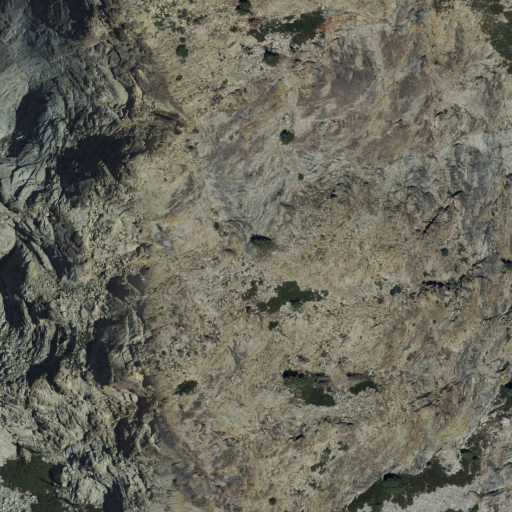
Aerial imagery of mountain in California named Moses Mountain containing shrub and grassland